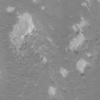
Label: not_dusty